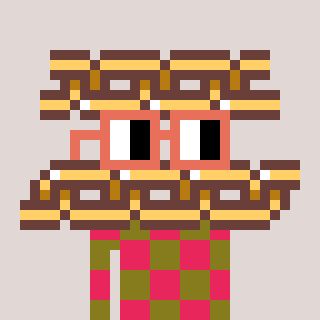
a pixel art character with square orange glasses, a chain-shaped head and a gunk-colored body on a warm background